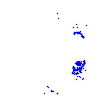
Particle: electron